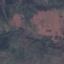
Land use / land cover class: HerbaceousVegetation